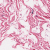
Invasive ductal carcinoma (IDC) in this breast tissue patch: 0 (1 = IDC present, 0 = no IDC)